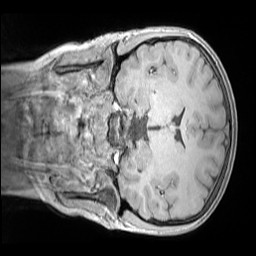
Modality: MP2RAGE
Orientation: coronal
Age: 11
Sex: female
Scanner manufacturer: siemens
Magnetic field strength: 3 T
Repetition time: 4 s
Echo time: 0.00303 s